Question: Can the following code be refactored to be more concise or more clear? I have also attached a picture below to help illustrate what I have in mind.
'''
local playerAreaPos = {
{x = playerPos.x, y = playerPos.y - 1, z = playerPos.z}, -- NORTH
{x = playerPos.x, y = playerPos.y + 1, z = playerPos.z}, -- SOUTH
{x = playerPos.x + 1, y = playerPos.y, z = playerPos.z}, -- EAST
{x = playerPos.x - 1, y = playerPos.y, z = playerPos.z}, -- WEST
{x = playerPos.x - 1, y = playerPos.y + 1, z = playerPos.z}, -- SOUTH-WEST
{x = playerPos.x + 1, y = playerPos.y + 1, z = playerPos.z}, -- SOUTH-EAST
{x = playerPos.x - 1, y = playerPos.y - 1, z = playerPos.z}, -- NORTH-WEST
{x = playerPos.x + 1, y = playerPos.y - 1, z = playerPos.z} -- NORTH-EAST
}
local posTable = {
{x = playerPos.x, y = playerPos.y - 2, z = playerPos.z, dir = "NORTH"},
{x = playerPos.x, y = playerPos.y - 3, z = playerPos.z, dir = "NORTH"},
{x = playerPos.x, y = playerPos.y + 2, z = playerPos.z, dir = "SOUTH"},
{x = playerPos.x, y = playerPos.y + 3, z = playerPos.z, dir = "SOUTH"},
{x = playerPos.x + 2, y = playerPos.y, z = playerPos.z, dir = "EAST"},
{x = playerPos.x + 3, y = playerPos.y, z = playerPos.z, dir = "EAST"},
{x = playerPos.x - 2, y = playerPos.y, z = playerPos.z, dir = "WEST"},
{x = playerPos.x - 3, y = playerPos.y, z = playerPos.z, dir = "WEST"},
{x = playerPos.x - 2, y = playerPos.y - 2, z = playerPos.z, dir = "NORTH_WEST"},
{x = playerPos.x - 3, y = playerPos.y - 3, z = playerPos.z, dir = "NORTH_WEST"},
{x = playerPos.x + 2, y = playerPos.y - 2, z = playerPos.z, dir = "NORTH_EAST"},
{x = playerPos.x + 3, y = playerPos.y - 3, z = playerPos.z, dir = "NORTH_EAST"},
{x = playerPos.x - 2, y = playerPos.y + 2, z = playerPos.z, dir = "SOUTH_WEST"},
{x = playerPos.x - 3, y = playerPos.y + 3, z = playerPos.z, dir = "SOUTH_WEST"},
{x = playerPos.x + 2, y = playerPos.y + 2, z = playerPos.z, dir = "SOUTH_EAST"},
{x = playerPos.x + 3, y = playerPos.y + 3, z = playerPos.z, dir = "SOUTH_EAST"}
}
for i = 1, #posTable do
if targetPos == Position(posTable[i]) then
if posTable[i].dir == "NORTH_EAST" then
print("TELEPORT TO: ", playerAreaPos[8].x, playerAreaPos[8].y)
elseif posTable[i].dir == "NORTH_WEST" then
print("TELEPORT TO: ", playerAreaPos[7].x, playerAreaPos[7].y)
elseif posTable[i].dir == "NORTH" then
print("TELEPORT TO: ", playerAreaPos[1].x, playerAreaPos[1].y)
elseif posTable[i].dir == "SOUTH_WEST" then
print("TELEPORT TO: ", playerAreaPos[5].x, playerAreaPos[5].y)
elseif posTable[i].dir == "SOUTH_EAST" then
print("TELEPORT TO: ", playerAreaPos[6].x, playerAreaPos[6].y)
elseif posTable[i].dir == "SOUTH" then
print("TELEPORT TO: ", playerAreaPos[2].x, playerAreaPos[2].y)
elseif posTable[i].dir == "EAST" then
print("TELEPORT TO: ", playerAreaPos[3].x, playerAreaPos[3].y)
elseif posTable[i].dir == "WEST" then
print("TELEPORT TO: ", playerAreaPos[4].x, playerAreaPos[4].y)
end
end
end
'''

The aim of this function is to teleport enemies from posTable to playerAreaPos while ensuring they teleport within the corresponding line, which means if they are 3 squares north from main character they will be teleported to 1 square north of main character
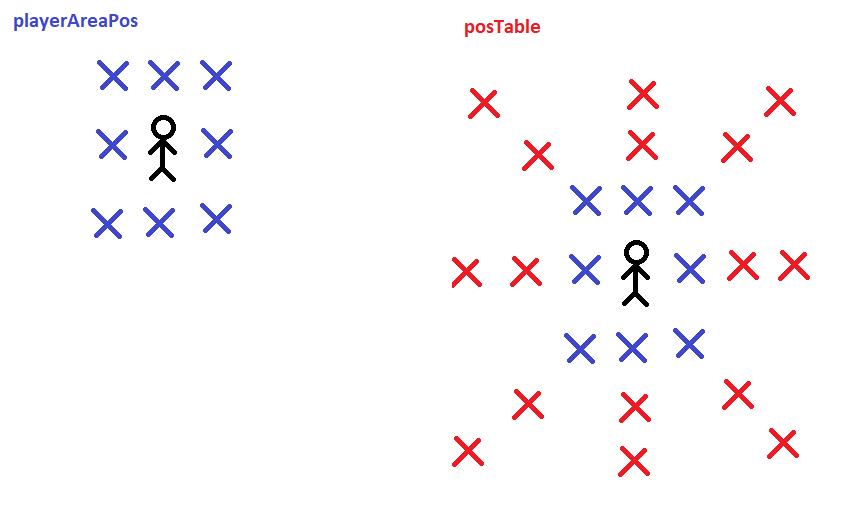
Answer: '''
local enemyPos = {x = 11, y = 22, z = 33}
local playerPos = {x = 10, y = 20, z = 30}
local beam_length = 3
if enemyPos.z == playerPos.z then
local dx = enemyPos.x - playerPos.x
local dy = enemyPos.y - playerPos.y
local ax, ay = math.abs(dx), math.abs(dy)
local len_max, len_min = math.max(ax, ay), math.min(ax, ay)
if len_max >= 2 and len_max <= beam_length and len_min % len_max == 0 then
print("TELEPORT TO: ", playerPos.x + dx / len_max, playerPos.y + dy / len_max)
end
end
'''